Field crop: maize
Growth stage: 2
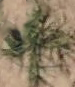
Species: salsola